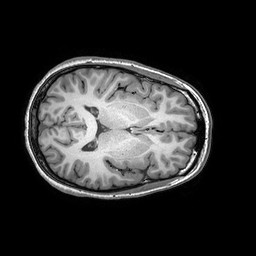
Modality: T1w
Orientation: axial
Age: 21
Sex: female
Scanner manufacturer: philips
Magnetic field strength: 3 T